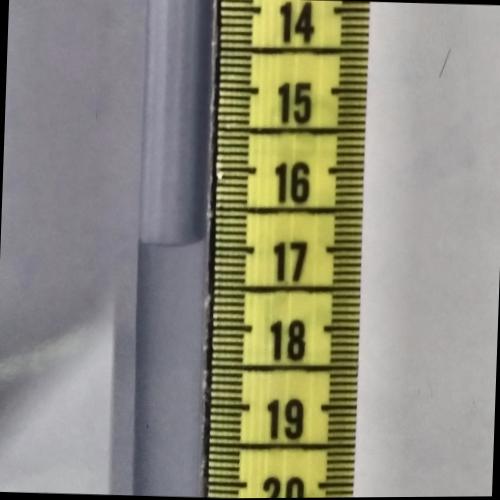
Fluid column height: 16.9 cm